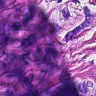
Metastatic tissue present: yes